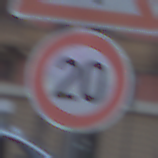
Verkehrszeichen: Geschwindigkeit20
Zusatzzeichen oben: EinseitigVerengteFahrbahnLinks
Umgebung: Outdoor, Urban
Tageszeit: SunriseSunset
Wetter: PartlyCloudy
Licht: Natural
Jahreszeit: NotSpecified
Kontrast: LowContrast